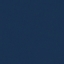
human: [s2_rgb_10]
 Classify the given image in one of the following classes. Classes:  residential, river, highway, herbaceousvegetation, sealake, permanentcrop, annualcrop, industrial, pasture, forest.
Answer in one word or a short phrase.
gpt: SeaLake